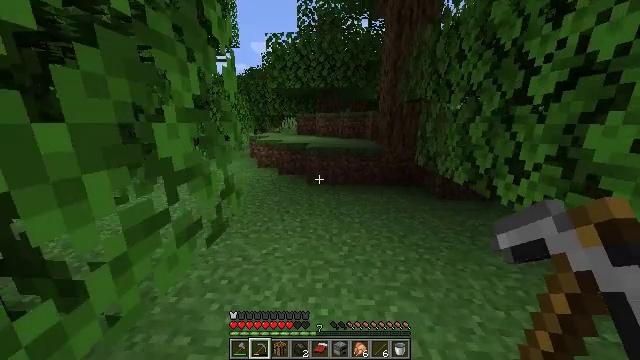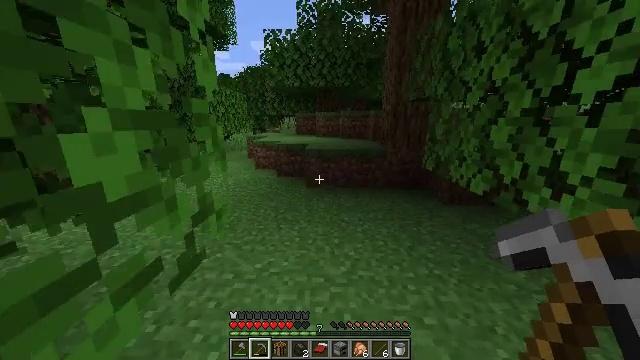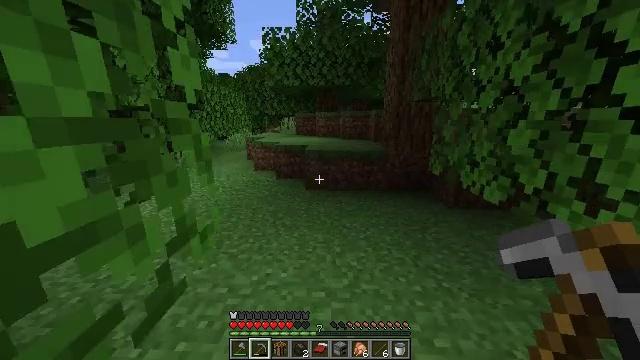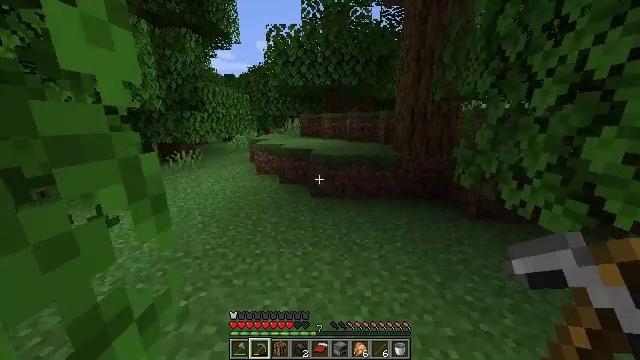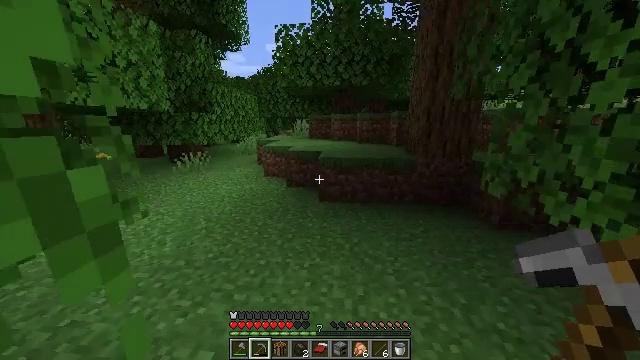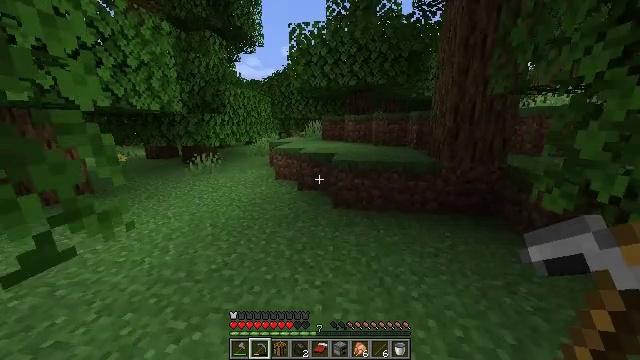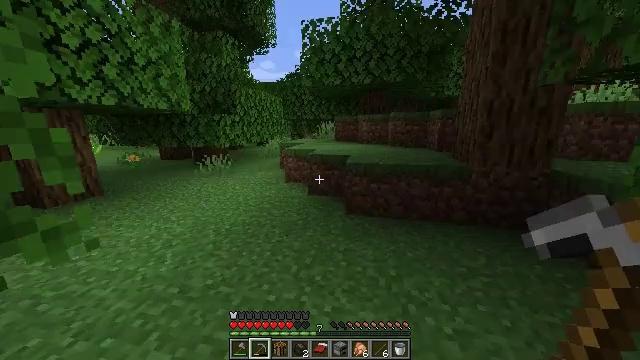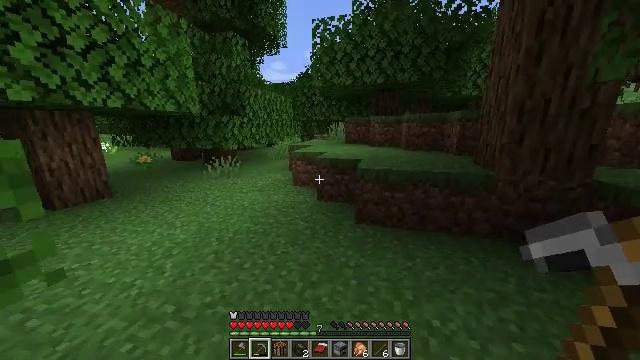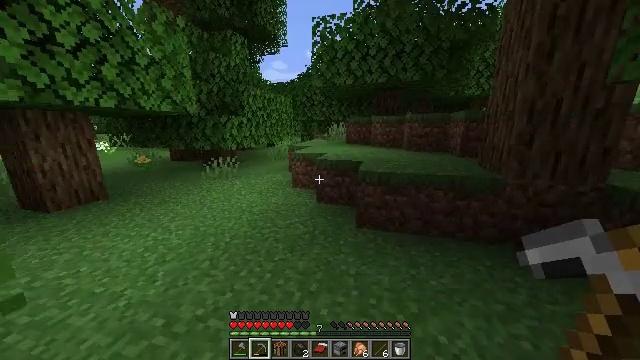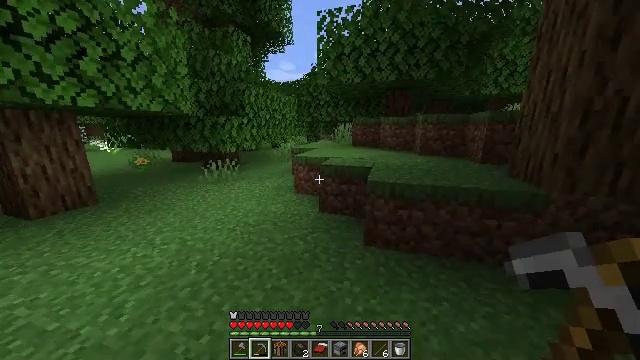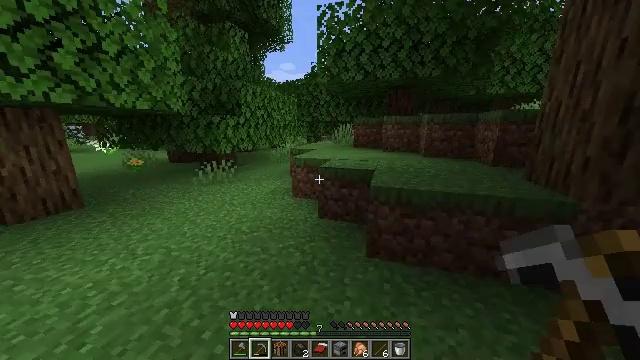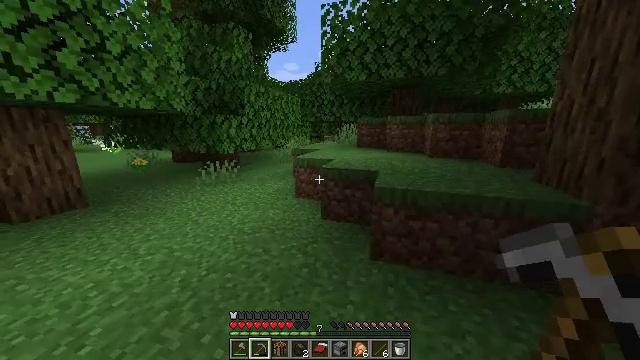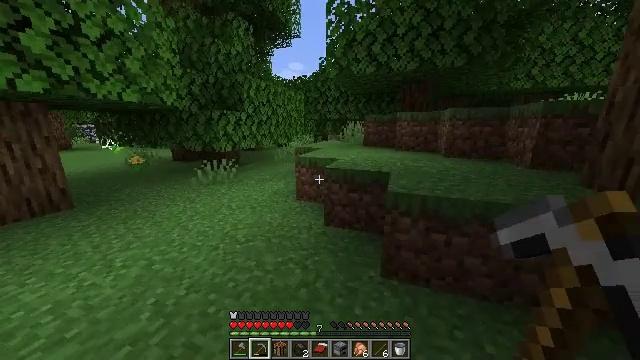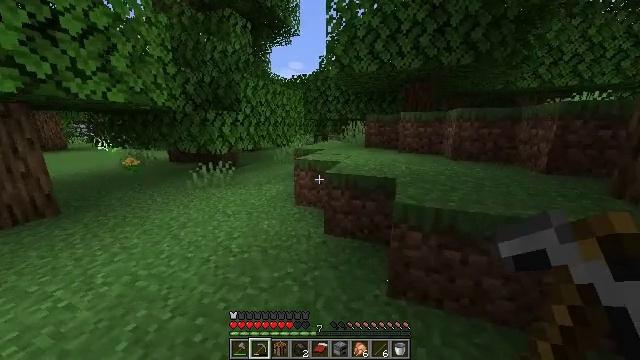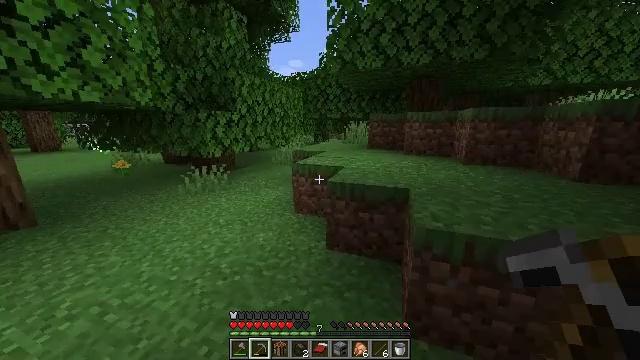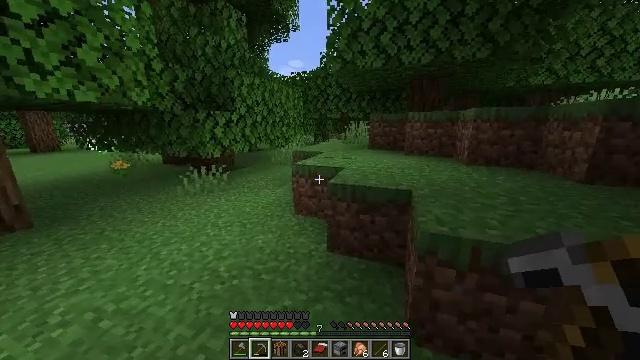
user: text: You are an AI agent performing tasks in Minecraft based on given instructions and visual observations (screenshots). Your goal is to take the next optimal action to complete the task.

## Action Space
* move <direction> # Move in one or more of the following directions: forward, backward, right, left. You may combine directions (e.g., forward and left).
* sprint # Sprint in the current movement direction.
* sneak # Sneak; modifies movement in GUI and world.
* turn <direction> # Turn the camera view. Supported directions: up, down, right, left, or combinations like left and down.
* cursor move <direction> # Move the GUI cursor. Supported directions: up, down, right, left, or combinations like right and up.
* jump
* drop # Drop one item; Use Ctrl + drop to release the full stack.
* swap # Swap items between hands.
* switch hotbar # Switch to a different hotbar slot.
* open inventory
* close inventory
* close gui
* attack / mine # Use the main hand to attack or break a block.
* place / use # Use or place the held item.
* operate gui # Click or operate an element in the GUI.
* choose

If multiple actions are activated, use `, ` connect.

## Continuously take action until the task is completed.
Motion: motion action
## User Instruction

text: Break the tall rose bush.
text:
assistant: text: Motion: move forward
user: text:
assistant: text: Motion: move forward
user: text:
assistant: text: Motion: move forward, turn left
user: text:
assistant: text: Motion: move forward, turn left
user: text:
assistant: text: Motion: move forward, turn left
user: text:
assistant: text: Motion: move forward, turn left
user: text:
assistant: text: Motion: move forward, turn left
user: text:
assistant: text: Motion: move forward
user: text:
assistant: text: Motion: move forward, turn left
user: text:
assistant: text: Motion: move forward
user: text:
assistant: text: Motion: move forward
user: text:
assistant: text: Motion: move forward, turn left
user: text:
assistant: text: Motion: move forward
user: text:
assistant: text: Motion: move forward
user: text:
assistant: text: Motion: move forward
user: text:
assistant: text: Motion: move forward
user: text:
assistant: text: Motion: move forward
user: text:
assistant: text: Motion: move forward
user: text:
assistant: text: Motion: move forward, jump
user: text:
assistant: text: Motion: move forward, jump
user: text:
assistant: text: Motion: move forward, jump
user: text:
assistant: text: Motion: move forward, jump
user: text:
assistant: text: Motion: move forward
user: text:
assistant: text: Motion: move forward
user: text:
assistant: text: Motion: move forward
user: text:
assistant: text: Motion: move forward
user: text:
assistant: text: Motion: move forward
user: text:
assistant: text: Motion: move forward
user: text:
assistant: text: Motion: move forward
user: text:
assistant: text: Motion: move forward